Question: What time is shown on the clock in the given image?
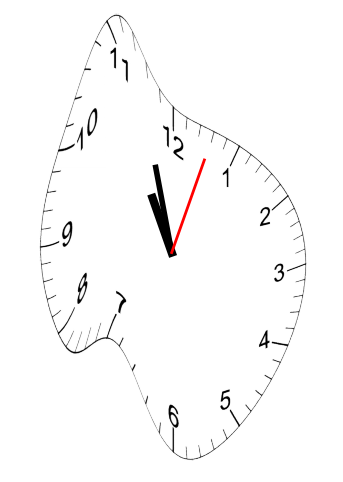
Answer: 10:57:03